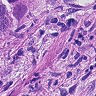
Metastatic tissue present: yes